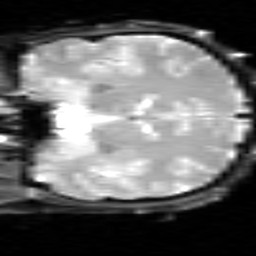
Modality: inplaneT2
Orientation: coronal
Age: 22